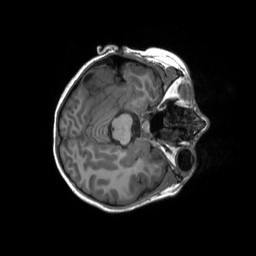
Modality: T1w
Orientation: axial
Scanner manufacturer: siemens
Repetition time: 2.3 s
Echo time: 0.00229 s